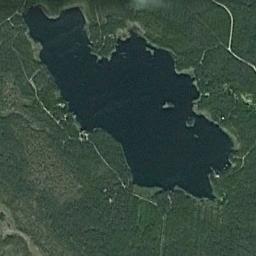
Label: lake